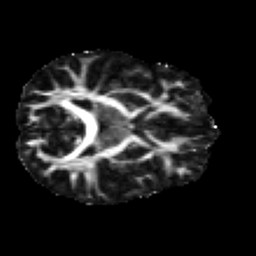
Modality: FA
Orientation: axial
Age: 24
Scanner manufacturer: siemens
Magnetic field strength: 3 T
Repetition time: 2.2 s
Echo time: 0.084 s